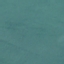
Land use / land cover class: SeaLake